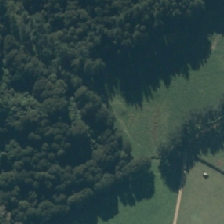
Land cover: broadleaved_indigenous_hardwood